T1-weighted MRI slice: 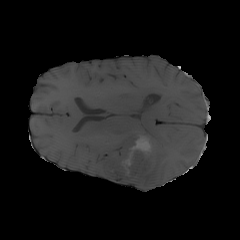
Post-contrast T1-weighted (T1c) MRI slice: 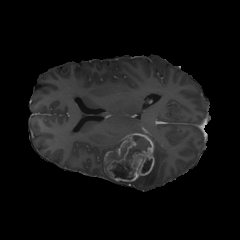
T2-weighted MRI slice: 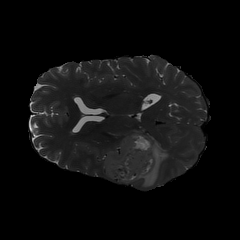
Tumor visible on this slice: yes